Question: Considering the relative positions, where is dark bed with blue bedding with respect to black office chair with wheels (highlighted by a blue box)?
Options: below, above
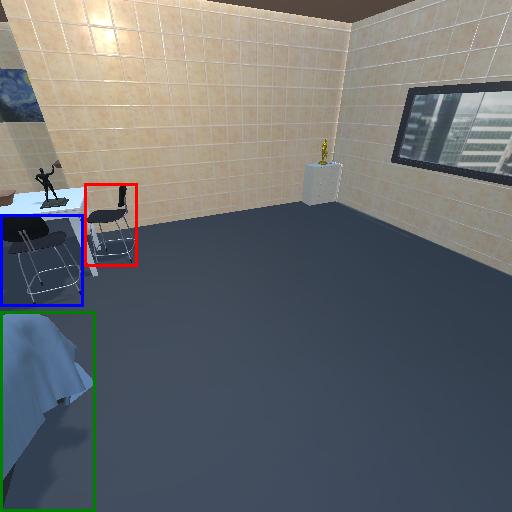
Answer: below